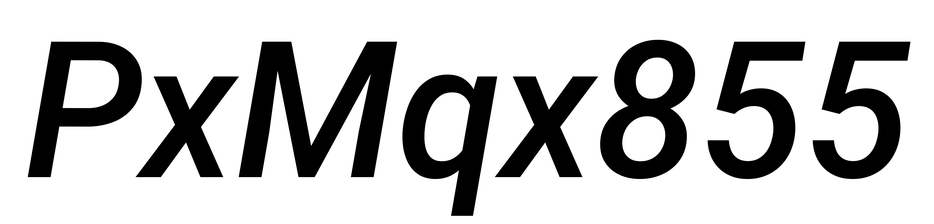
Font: Roboto-Italic_Medium_Italic